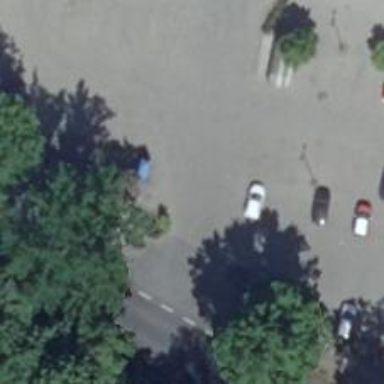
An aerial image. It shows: Road serving as parking aisle.